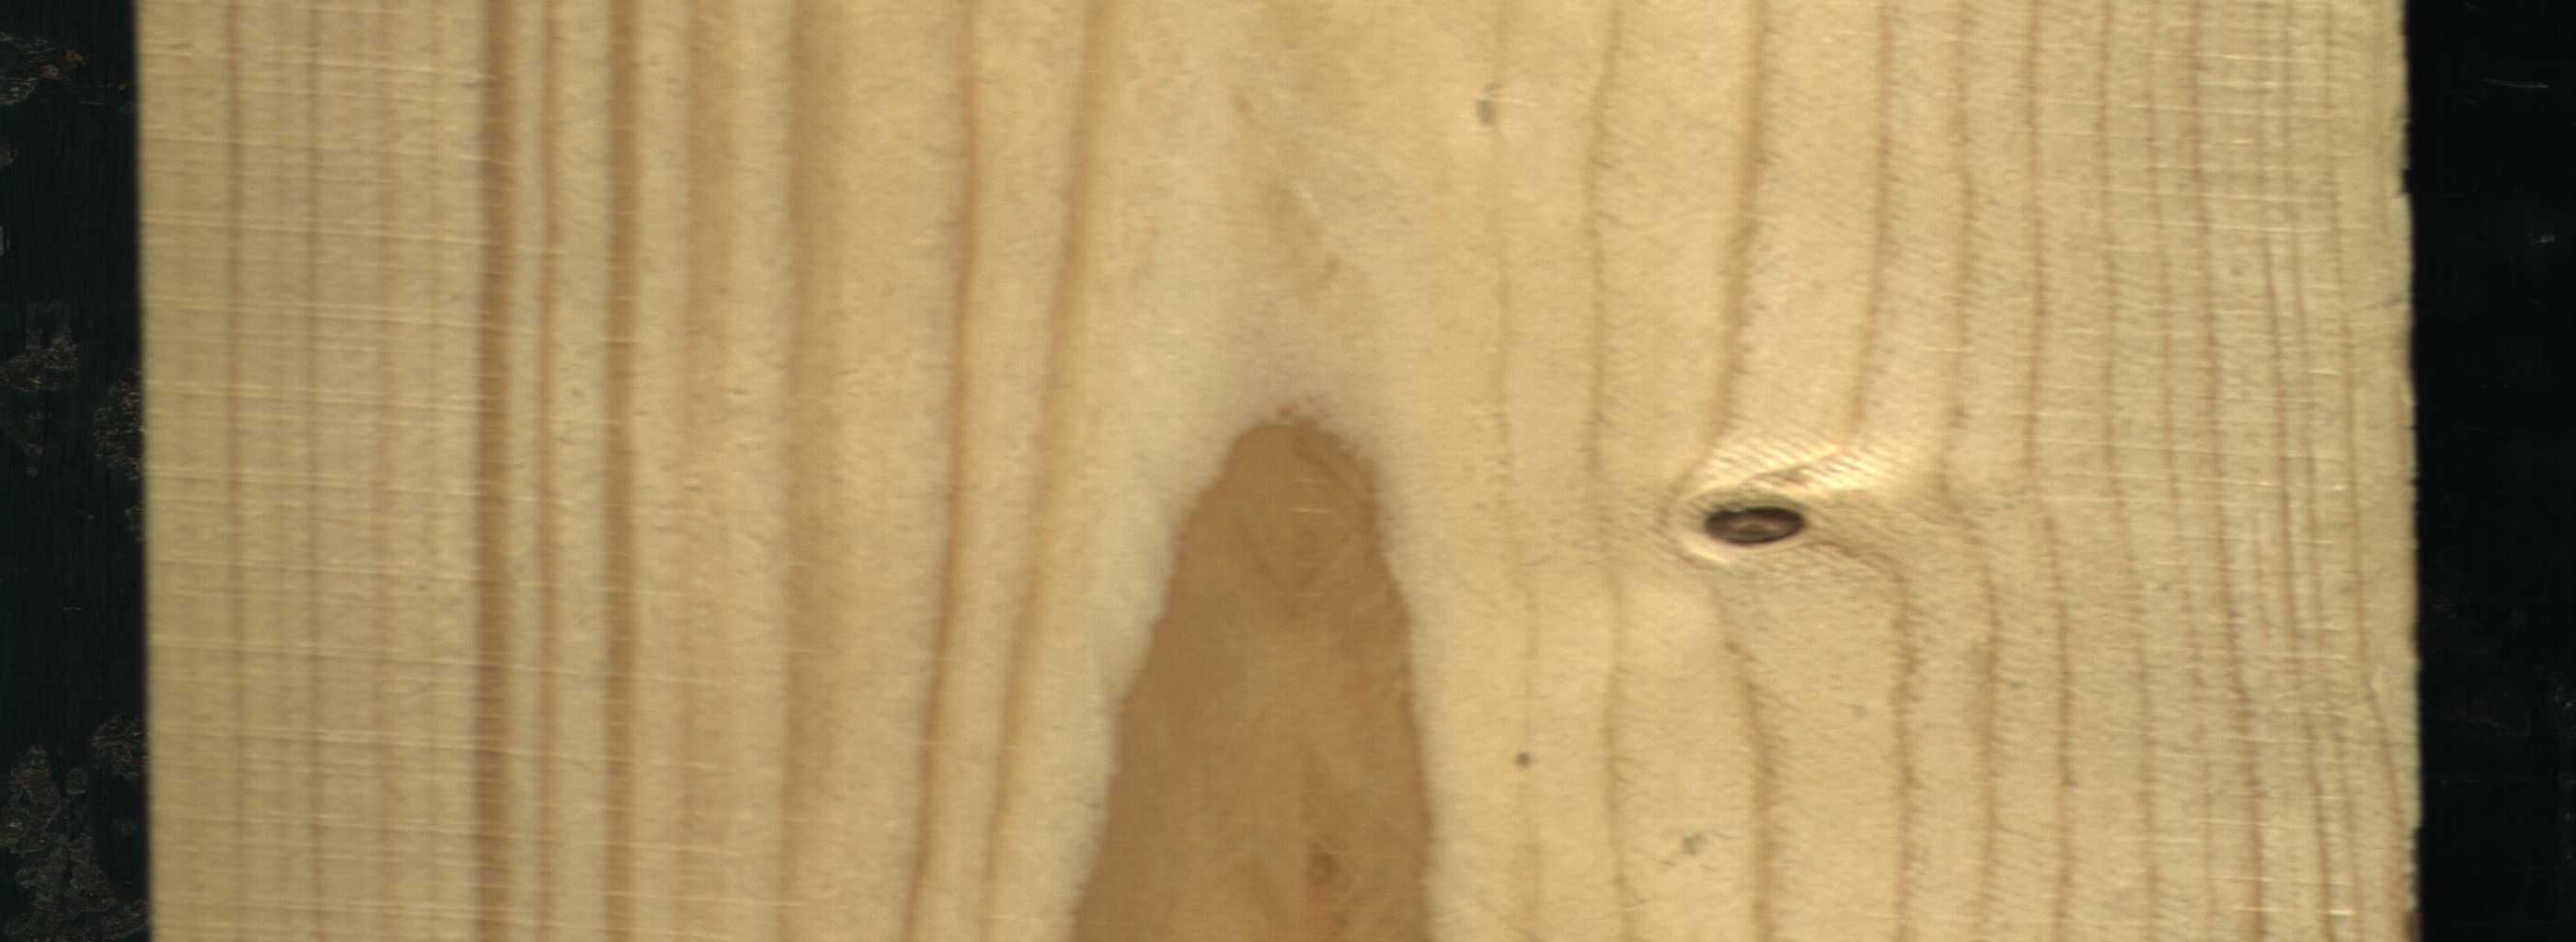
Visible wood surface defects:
Dead_Knot
Live_Knot
Live_Knot